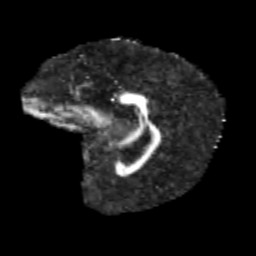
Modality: FA
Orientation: sagittal
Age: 12
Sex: female
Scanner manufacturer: siemens
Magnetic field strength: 3 T
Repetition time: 3.8 s
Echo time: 0.07 s